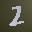
Label: 2